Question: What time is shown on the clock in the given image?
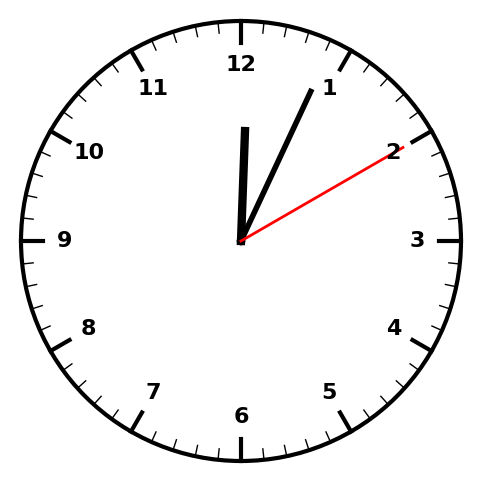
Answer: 12:04:10